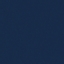
Label: SeaLake